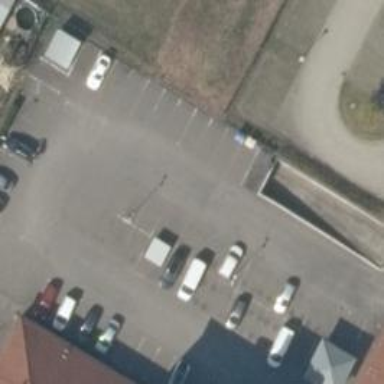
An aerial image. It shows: Parking area with surface.